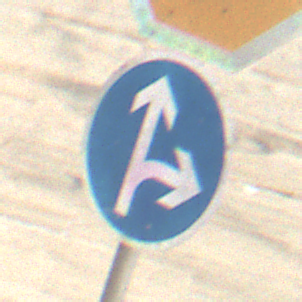
Verkehrszeichen: VorgeschriebeneFahrtrichtungGeradeausOderRechts
Zusatzzeichen oben: Stop
Umgebung: Outdoor, Suburban
Tageszeit: MorningAfternoon
Wetter: PartlyCloudy
Licht: Natural
Jahreszeit: NotSpecified
Kontrast: HighContrast